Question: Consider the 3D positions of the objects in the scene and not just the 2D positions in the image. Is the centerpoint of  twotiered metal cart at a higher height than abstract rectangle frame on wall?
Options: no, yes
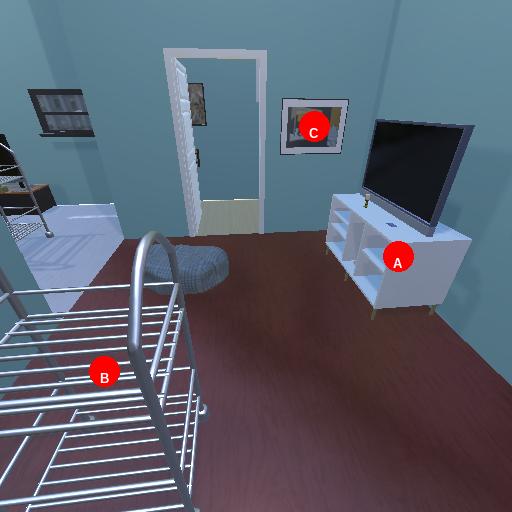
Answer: no